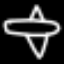
Label: airplane